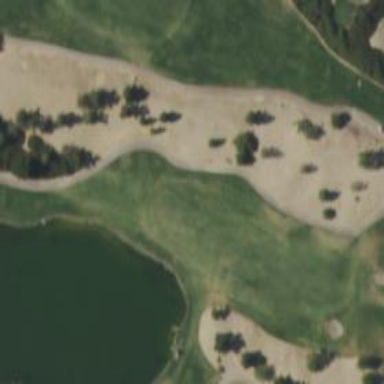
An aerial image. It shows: View of golf hole.